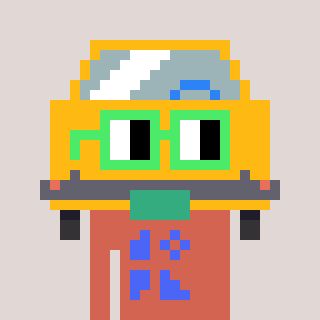
a pixel art character with square light green glasses, a taxi-shaped head and a peachy-colored body on a warm background